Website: crate-barrel
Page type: address-validator
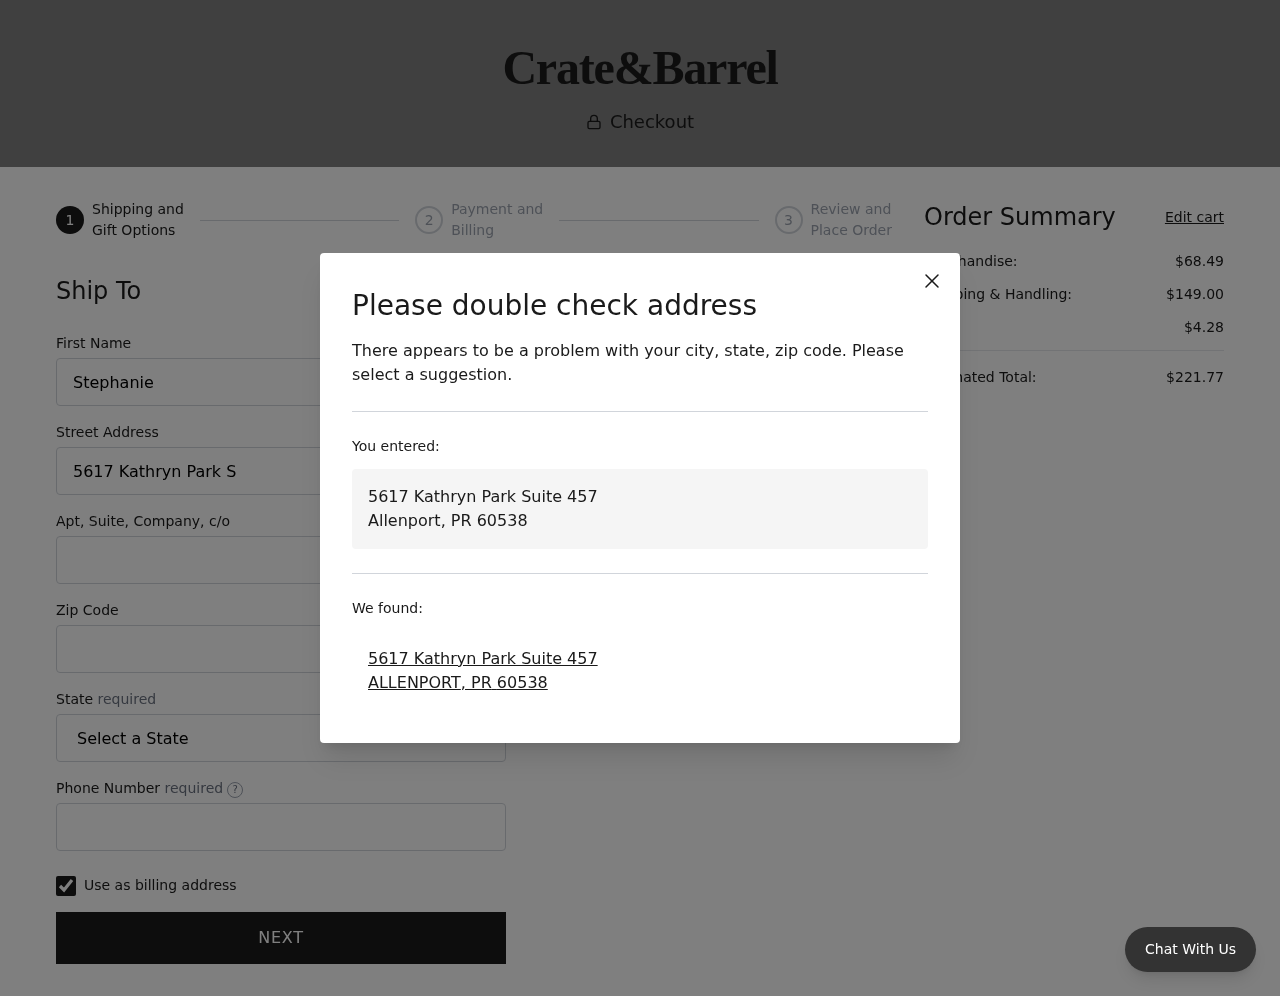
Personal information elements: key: PII_CITY
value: Allenport
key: PII_CITY
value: ALLENPORT
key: PII_FIRSTNAME
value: Stephanie
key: PII_PHONE
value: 3825477086
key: PII_POSTCODE
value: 60538
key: PII_STATE
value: PR
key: PII_STATE_ABBR
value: PR
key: PII_STREET
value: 5617 Kathryn Park Suite 457
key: PII_STREET2
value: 0629 Timothy Cliffs Apt. 470
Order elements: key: ORDER_SUBTOTAL
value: $68.49
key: ORDER_SHIPPING_COST
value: $149.00
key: ORDER_TAX
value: $4.28
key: ORDER_TOTAL
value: $221.77